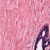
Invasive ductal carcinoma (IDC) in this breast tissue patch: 0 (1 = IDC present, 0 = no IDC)